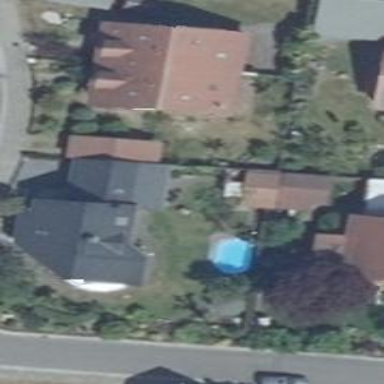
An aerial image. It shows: Swimming pool located in leisure land.